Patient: sex M, age 78
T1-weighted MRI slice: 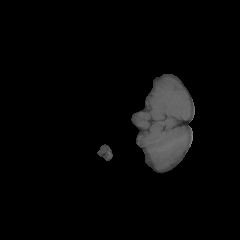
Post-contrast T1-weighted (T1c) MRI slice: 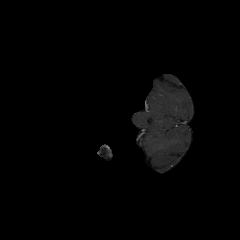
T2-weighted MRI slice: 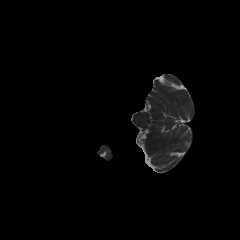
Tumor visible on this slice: no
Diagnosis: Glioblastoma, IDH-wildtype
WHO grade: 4